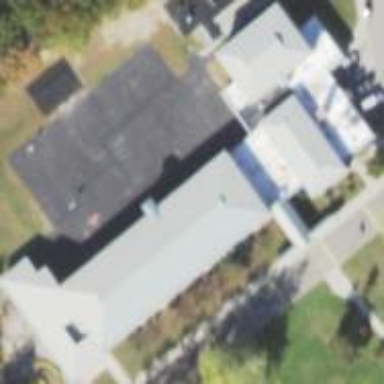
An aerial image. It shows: School building.